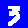
Digit: 3